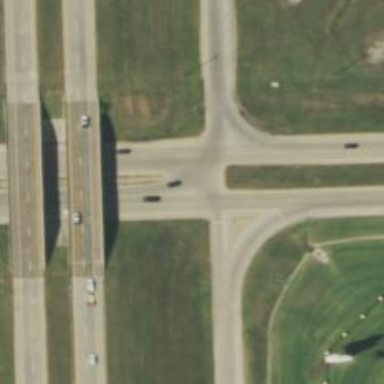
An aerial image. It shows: Primary highway that functions as expressway.